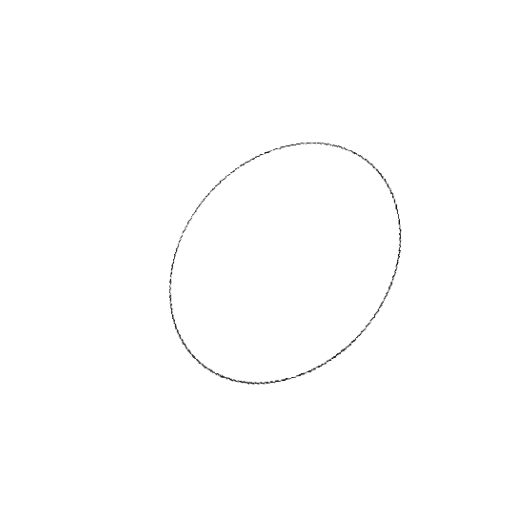
Crossing number: 0